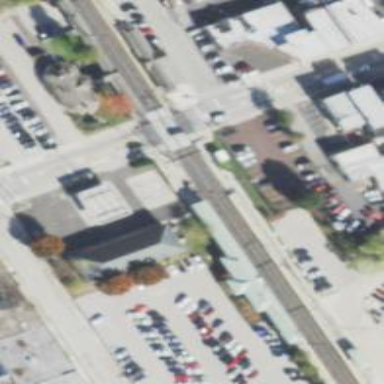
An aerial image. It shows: Railway crossing.